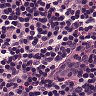
Metastatic tissue present: no